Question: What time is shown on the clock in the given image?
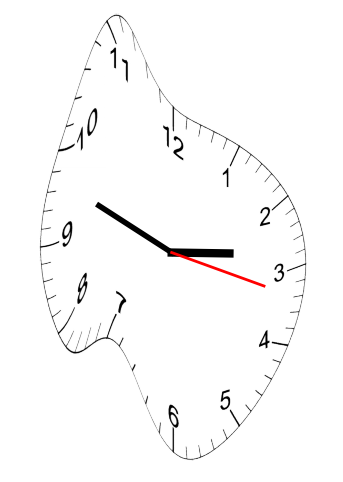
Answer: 02:48:17